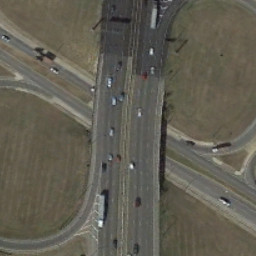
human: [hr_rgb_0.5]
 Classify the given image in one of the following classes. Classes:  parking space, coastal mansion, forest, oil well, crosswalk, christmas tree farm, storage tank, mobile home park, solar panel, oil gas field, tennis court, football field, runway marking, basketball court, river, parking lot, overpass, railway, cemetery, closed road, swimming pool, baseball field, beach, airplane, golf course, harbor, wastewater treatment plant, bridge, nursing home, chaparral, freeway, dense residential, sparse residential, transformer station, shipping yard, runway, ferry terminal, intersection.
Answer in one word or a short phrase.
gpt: overpass